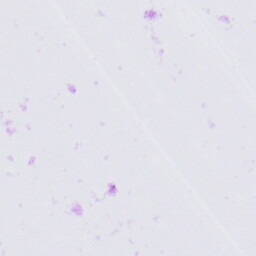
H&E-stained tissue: Prostate